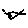
Label: fish